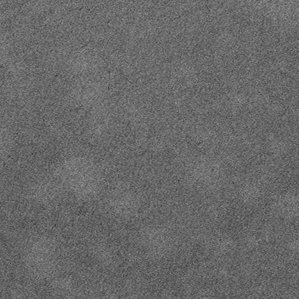
Label: frost